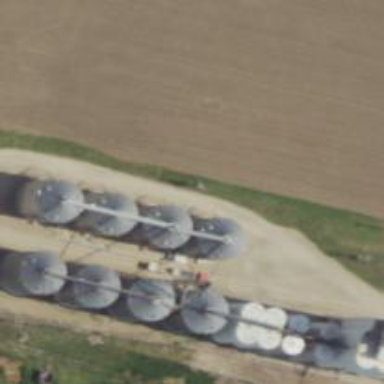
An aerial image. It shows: Silo.